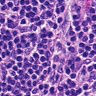
Metastatic tissue present: no